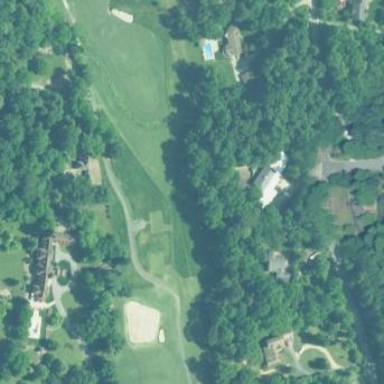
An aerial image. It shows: Rough grassy area used for golf.